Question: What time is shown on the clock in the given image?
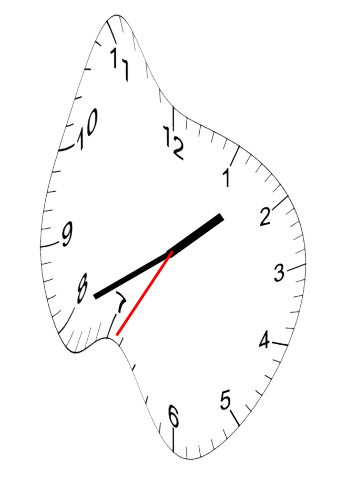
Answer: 01:40:35